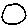
Label: circle